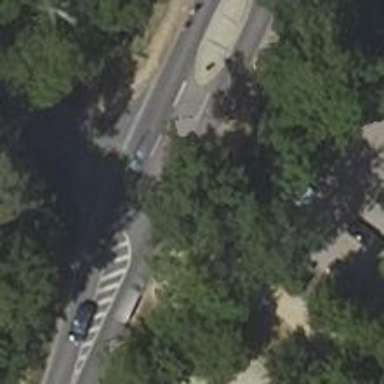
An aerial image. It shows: Footway along the road.